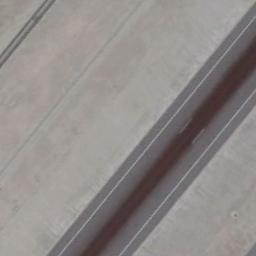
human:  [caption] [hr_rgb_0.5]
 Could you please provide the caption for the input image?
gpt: The runway is on the bare land .

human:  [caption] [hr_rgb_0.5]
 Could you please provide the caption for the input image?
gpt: The grass is on either side of the runway .

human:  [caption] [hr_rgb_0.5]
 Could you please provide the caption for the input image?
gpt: The runway goes through the open area .

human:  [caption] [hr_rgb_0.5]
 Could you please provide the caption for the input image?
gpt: Next to the runway is a gray concrete floor with white dashes on the runway .

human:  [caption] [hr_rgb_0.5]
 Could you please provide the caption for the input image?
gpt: There are white empty land beside the runway .